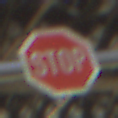
Verkehrszeichen: Stop
Umgebung: Outdoor, Urban
Tageszeit: Midday
Wetter: Clear
Licht: Natural
Jahreszeit: NotSpecified
Kontrast: LowContrast